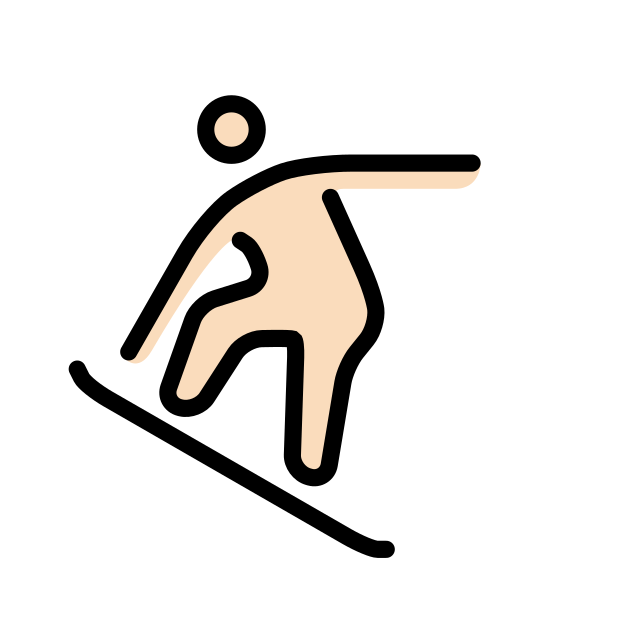
snowboarder: light skin tone